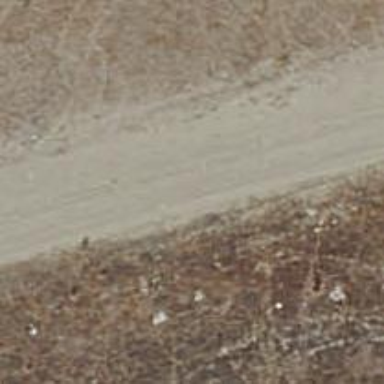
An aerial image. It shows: Dirt track road.